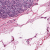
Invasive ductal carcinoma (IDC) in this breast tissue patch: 0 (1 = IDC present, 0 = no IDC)